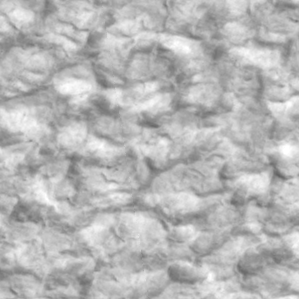
Label: non_frost